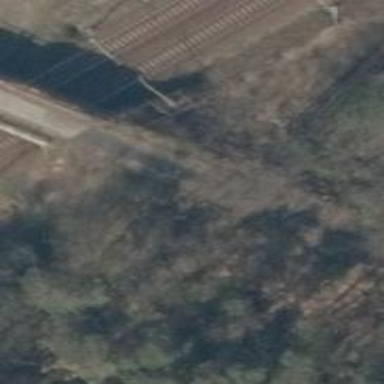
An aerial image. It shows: Unclassified road on bridge.